Interaction volume radius: 5 \u00c5
Interaction volume height: 15 \u00c5
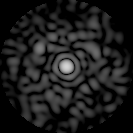
Disorder parameter: 0.7998